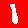
Digit: 1